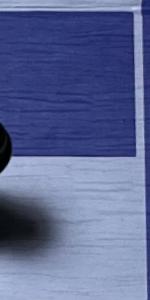
Label: Empty